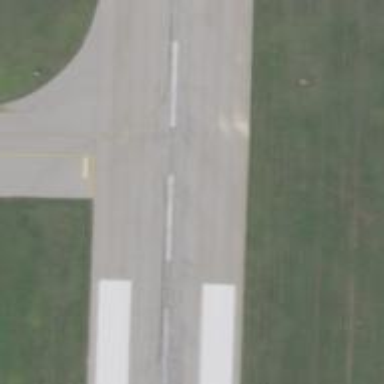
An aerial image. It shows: Runway surface made of asphalt at airport.